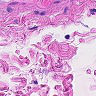
Metastatic tissue present: no